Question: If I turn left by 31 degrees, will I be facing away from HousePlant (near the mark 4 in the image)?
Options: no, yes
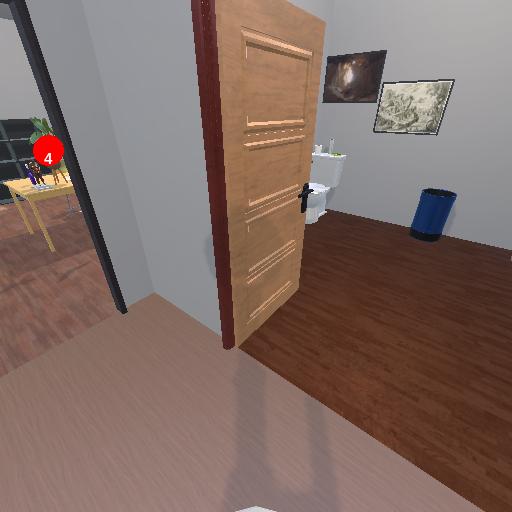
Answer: no